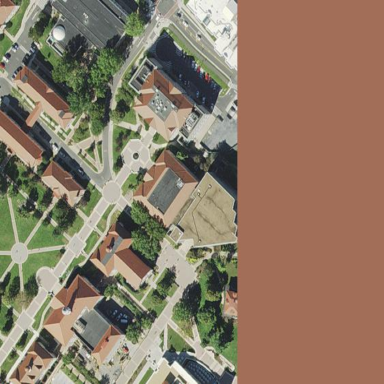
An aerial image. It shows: University building housing library.